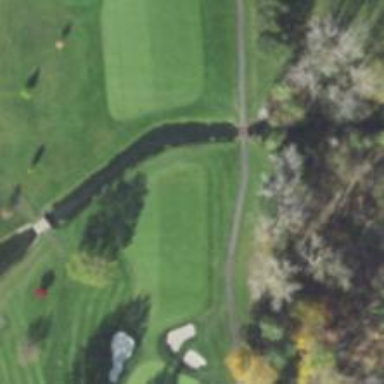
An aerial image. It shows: Path on bridge designed for golf carts.